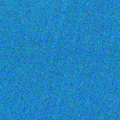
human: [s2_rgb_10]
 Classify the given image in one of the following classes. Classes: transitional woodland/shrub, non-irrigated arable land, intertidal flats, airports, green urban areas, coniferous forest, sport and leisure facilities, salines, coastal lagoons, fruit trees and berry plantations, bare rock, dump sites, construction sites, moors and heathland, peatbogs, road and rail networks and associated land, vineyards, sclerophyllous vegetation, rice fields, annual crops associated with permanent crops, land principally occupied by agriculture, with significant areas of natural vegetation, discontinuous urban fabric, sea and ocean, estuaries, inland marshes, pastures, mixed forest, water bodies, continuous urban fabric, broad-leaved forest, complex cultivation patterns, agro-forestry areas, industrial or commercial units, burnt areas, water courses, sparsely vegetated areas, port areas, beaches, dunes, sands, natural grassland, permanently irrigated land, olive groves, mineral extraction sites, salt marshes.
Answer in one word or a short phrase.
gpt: sea and ocean